Aerial crown-view tile of a tropical tree (Barro Colorado Island, Panama), acquired 20240611:
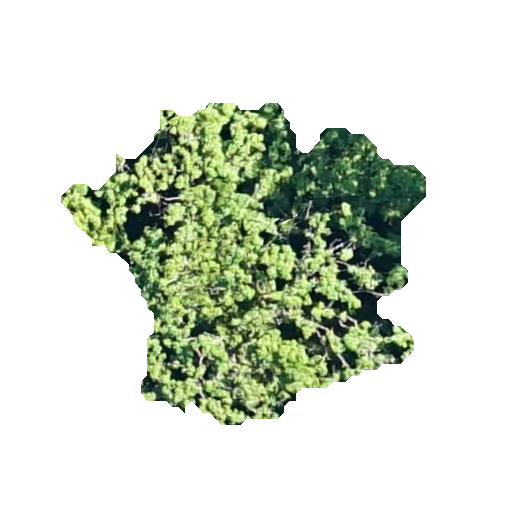
Species: Lonchocarpus heptaphyllus
GBIF accepted scientific name: Lonchocarpus heptaphyllus
Crown area: 117.635 m²